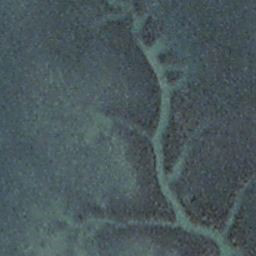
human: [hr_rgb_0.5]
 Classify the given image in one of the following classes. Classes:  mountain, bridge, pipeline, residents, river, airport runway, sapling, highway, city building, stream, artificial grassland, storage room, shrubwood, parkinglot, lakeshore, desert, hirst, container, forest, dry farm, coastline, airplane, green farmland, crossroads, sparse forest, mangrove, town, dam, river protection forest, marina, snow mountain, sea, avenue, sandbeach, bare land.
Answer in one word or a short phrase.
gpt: stream